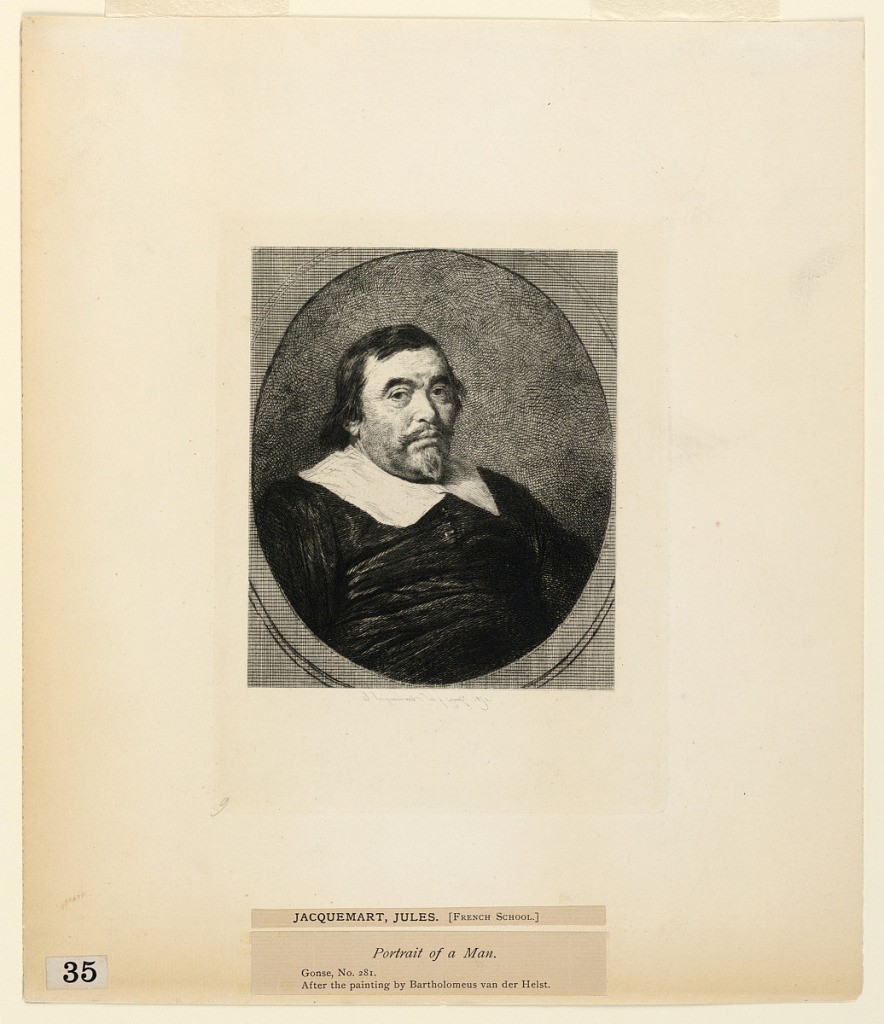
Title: Portrait of a Man, from "Etchings of Pictures in the Metropolitan Museum, New York"
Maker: Jules Ferdinand Jacquemart, French, 1837 - 1880
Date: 1871
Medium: Etching on paper
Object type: Print
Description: Turned toward right, shown in an oval.